Interaction volume radius: 5 \u00c5
Interaction volume height: 10 \u00c5
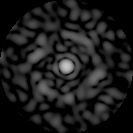
Disorder parameter: 0.8375